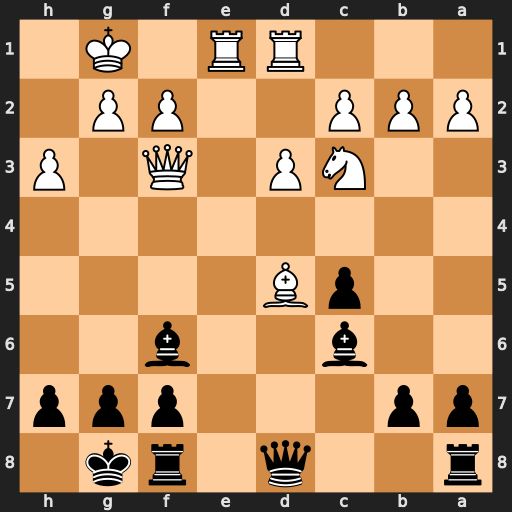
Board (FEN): r2q1rk1/pp3ppp/2b2b2/2pB4/8/2NP1Q1P/PPP2PP1/3RR1K1
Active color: b
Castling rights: -
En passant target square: -
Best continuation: Bxc3 Bxc6 Bxe1